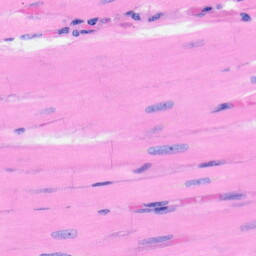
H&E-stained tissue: Heart